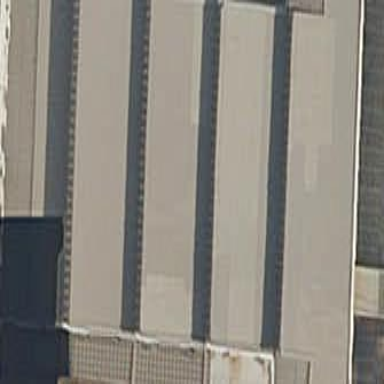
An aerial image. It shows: Industrial building.